Interaction volume radius: 5 \u00c5
Interaction volume height: 10 \u00c5
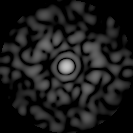
Disorder parameter: 0.8707